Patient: sex F, age 53
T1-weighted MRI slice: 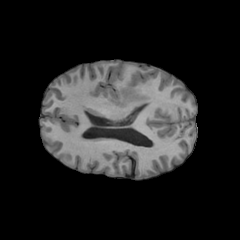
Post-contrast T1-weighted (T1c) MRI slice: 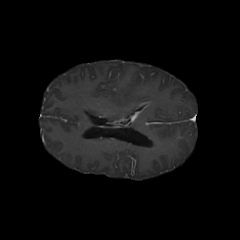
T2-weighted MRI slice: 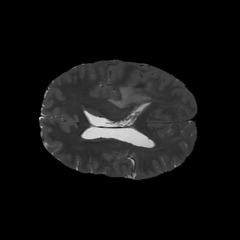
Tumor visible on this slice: yes
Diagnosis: Glioblastoma, IDH-wildtype
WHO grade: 4